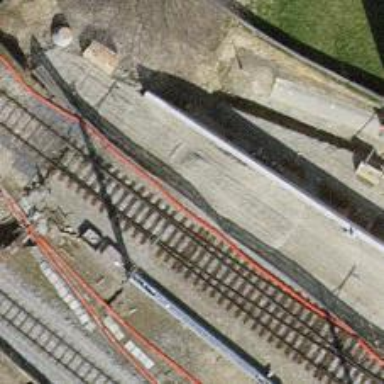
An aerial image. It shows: Railway switch.